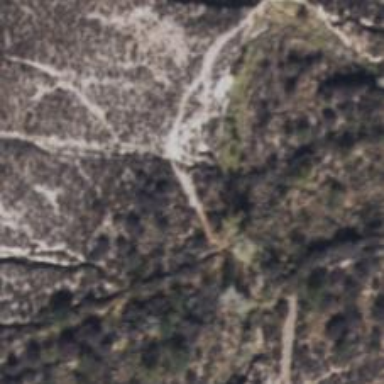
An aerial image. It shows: Path with excellent trail visibility.